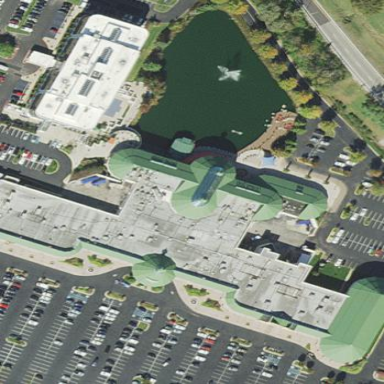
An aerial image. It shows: Commercial building with green roof.